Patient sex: M
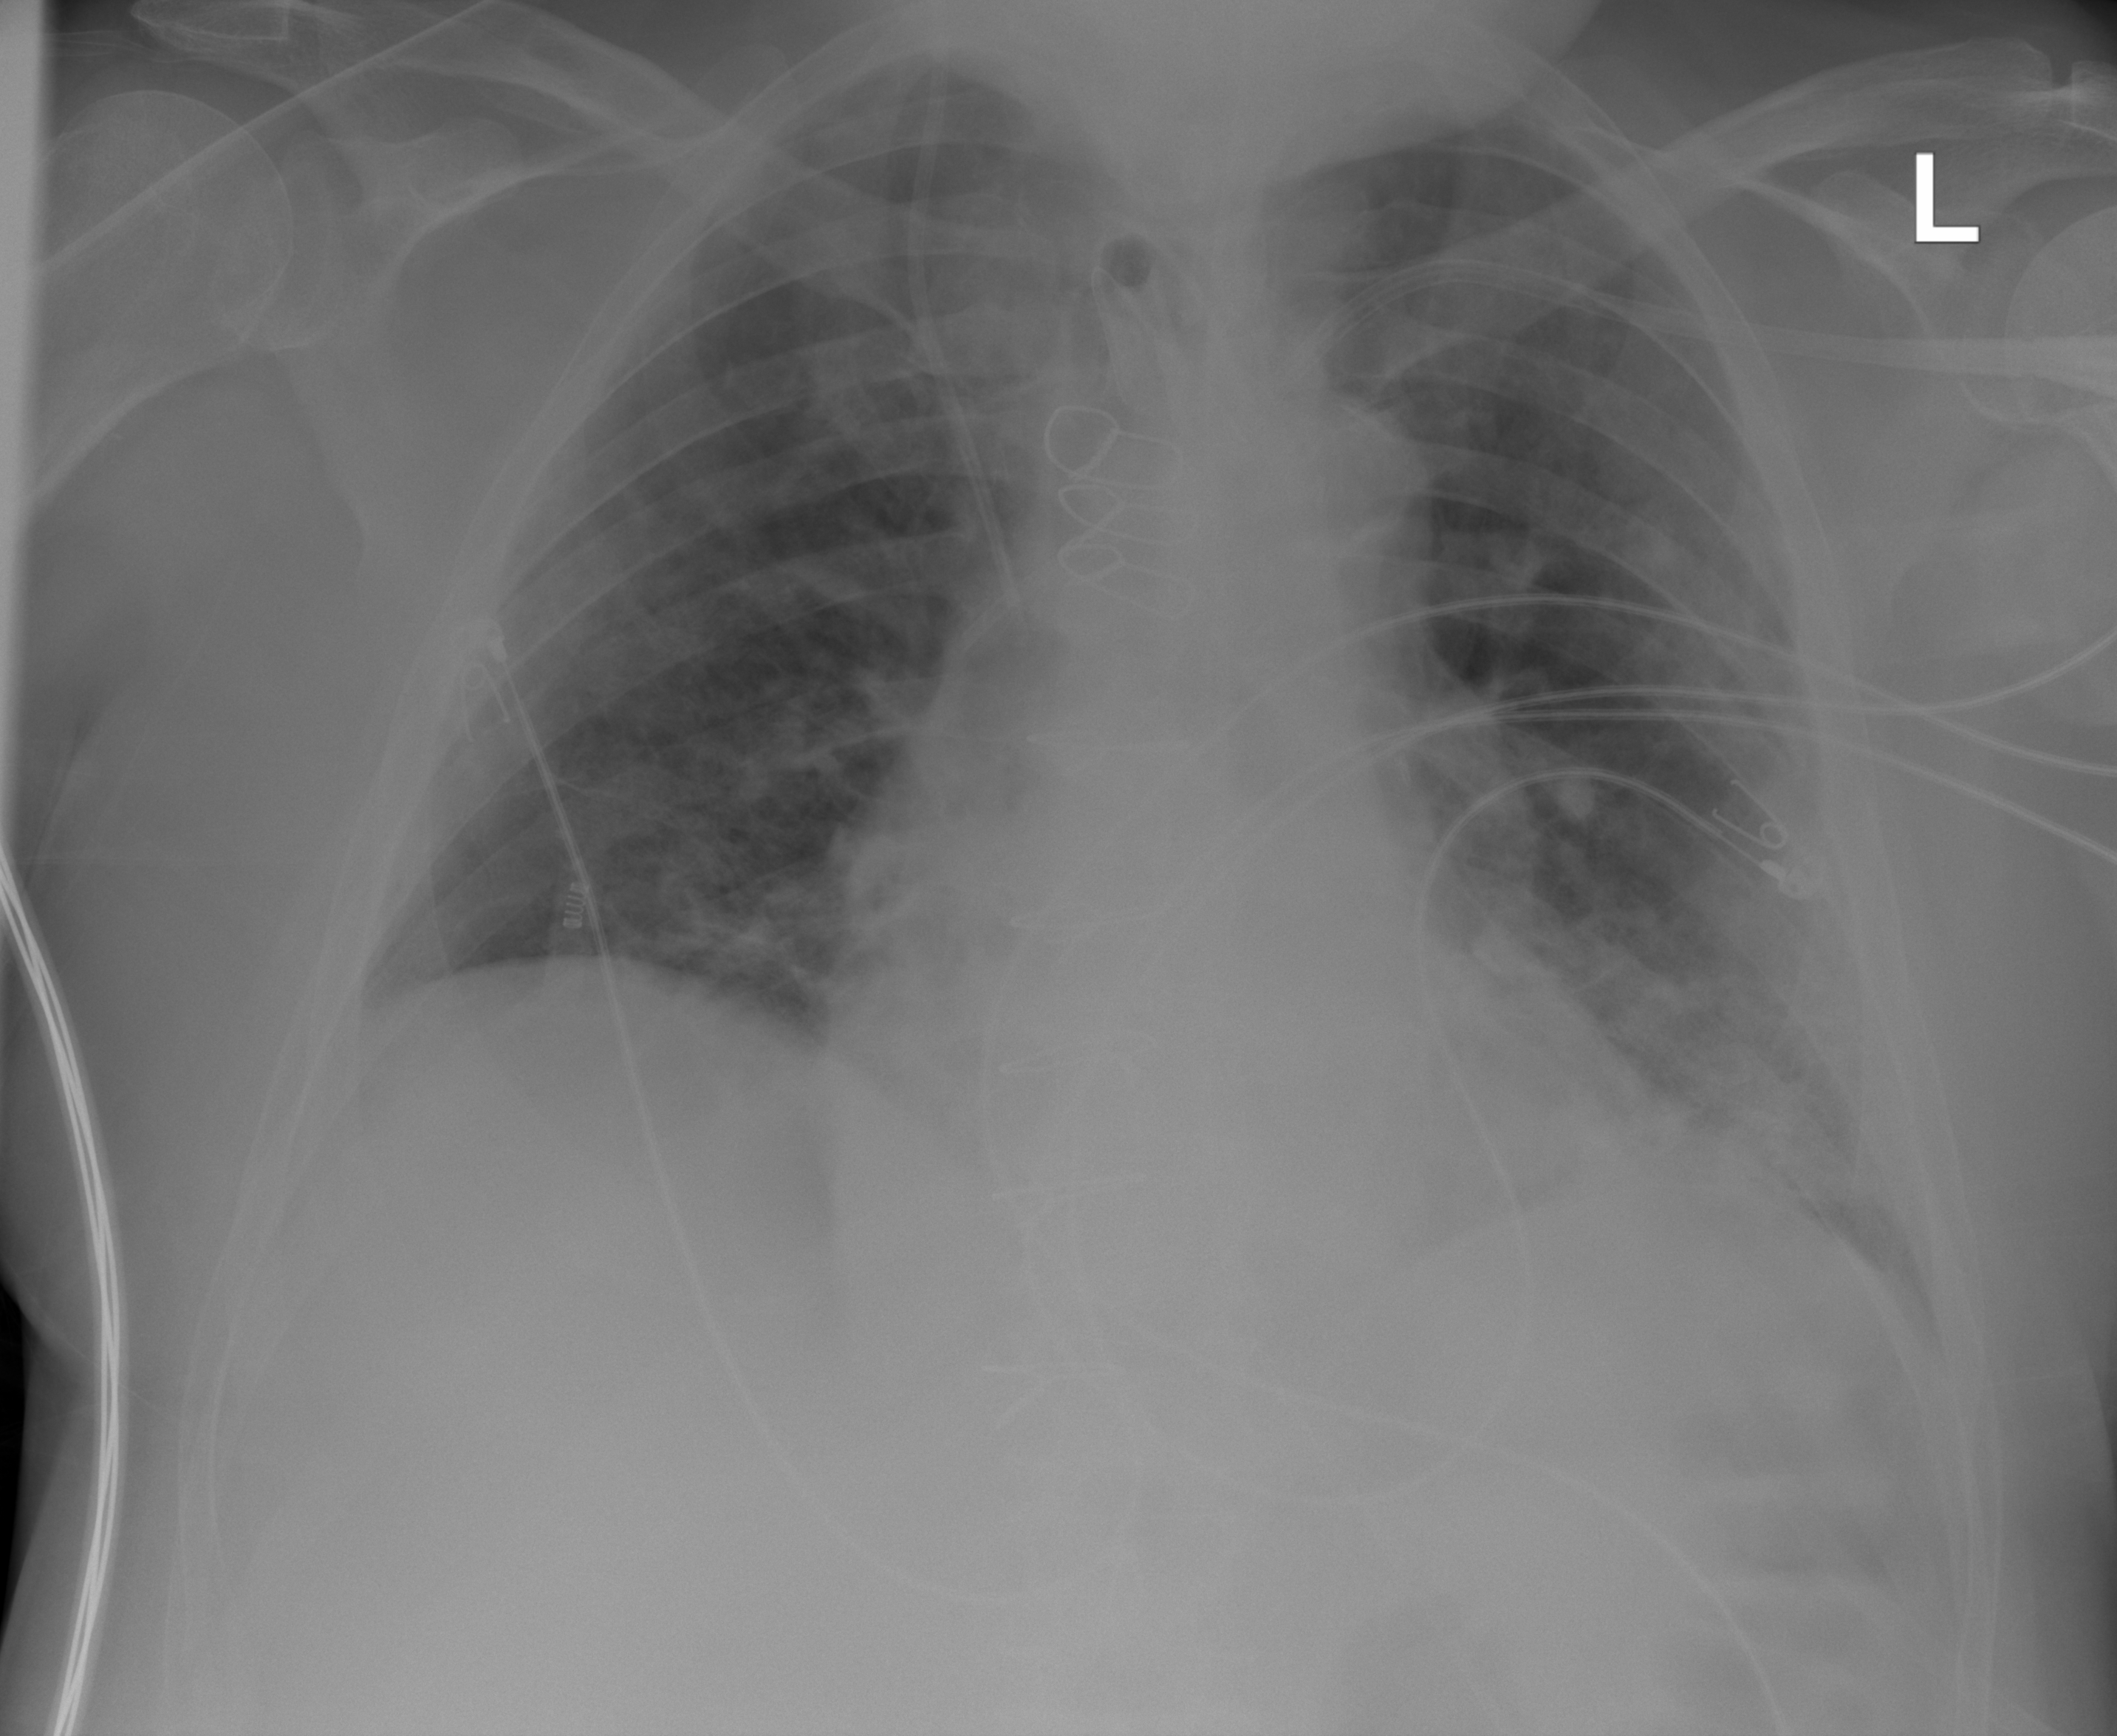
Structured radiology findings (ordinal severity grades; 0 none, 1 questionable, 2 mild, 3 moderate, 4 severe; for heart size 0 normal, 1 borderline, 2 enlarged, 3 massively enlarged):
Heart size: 1
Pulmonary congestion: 2
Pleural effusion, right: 0
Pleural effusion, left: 0
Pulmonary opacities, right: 2
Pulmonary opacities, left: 2
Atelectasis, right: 2
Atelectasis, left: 2